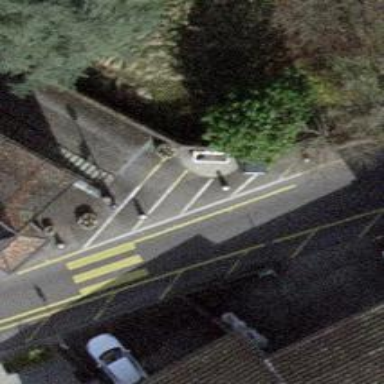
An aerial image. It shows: Bollard barrier.